Question: I'm working with an embedded (Active X?) instance of IE within a VB6 application.
The browser displays demographic information based off the selected person (displayed as a list).
Everything works great until I try to quickly select different people from the list (clicking randomly over different people as fast as I can). After a few clicks, get two errors.
The first is an ""
It says:
(Line, Char, Error, Code, URL are all blank).
The second error pops up directly over the first.
It says:
"
"
The page makes multiple ajax calls and also contains several iFrames (I'm thinking these are the cause).
Any advice on how to debug / resolve / avoid the problem would be most appreciated.
Thanks!
Here is an image of the error
<URL>
I get a JScript anonymous function, No source available when I do happen to catch the error.

I've successfully caught some of the errors. It seems that they are stemming primarily from MicrosoftAjax.js
- - -
My host application is not using MicrosoftAjax.js at all, but the child iFrame applications are all asp.Net applications.
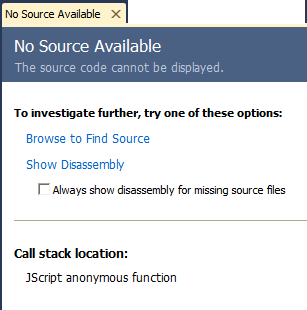
Answer: After a lot of testing and trying to figure out if I really needed to edit MicrosoftAjax.js to fix the problem, I finally found a solution that seems to have resolved the issue.
I added,
'''
<script type="text/javascript">
window.onerror = function (e) { return true; }
</script>
'''
to the header of ever application that I was pulling in via the iFrames, as well as to the parent page. It's been about two days since I made these changes and so far so good (though I'll need a few more days of testing to confirm that it's working 100%).
I had tried this before without success, but that was due to the position of the Script. I had other scripts (like jQuery and MicrosoftAjax) that were positioned before it. Those scripts threw errors before my window.onerror script was even evaluated.
Another interesting thing is that the iFrame errors seem to bubble up regardless of the error handling on the parent page. So I went into our Code repository and made the necessary changes to each of the applications I was pulling in.
Lastly, I want to say thank you to @Jacob for his initial help in troubleshooting this issue.
Just wanted to add that I would have preferred to fix the error over burying it, but in the interest of time, this is the solution I've gone with for now.